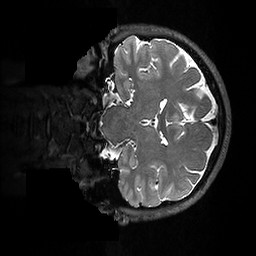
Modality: T2w
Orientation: coronal
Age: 25
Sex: male
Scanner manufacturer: ge
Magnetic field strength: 3 T
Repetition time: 3.202 s
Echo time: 0.06609 s